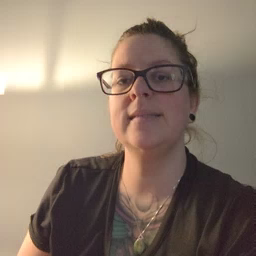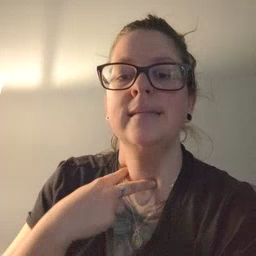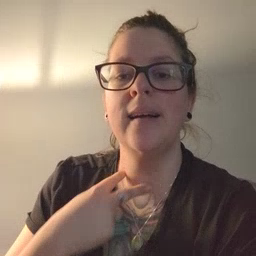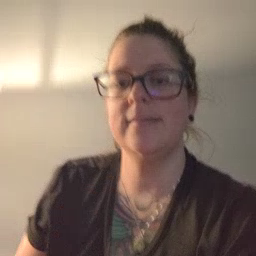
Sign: stuck